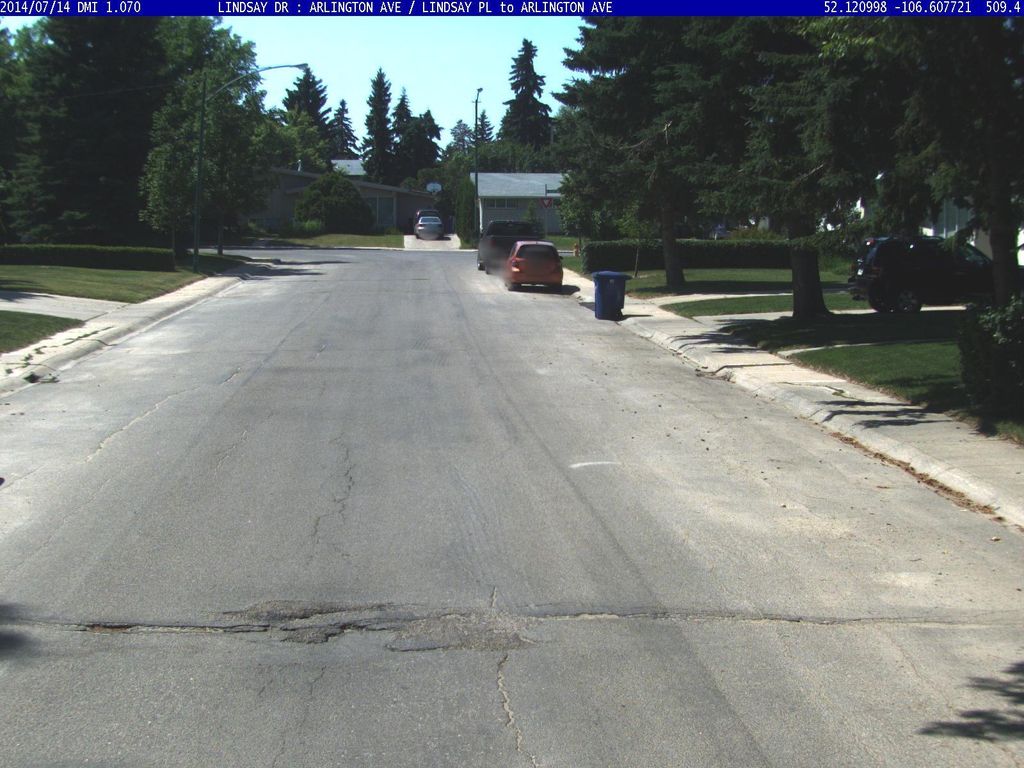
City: saskatoon